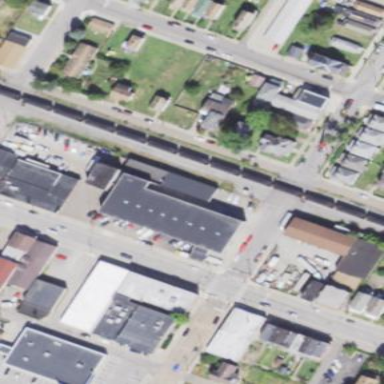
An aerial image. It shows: Car repair shop.